Question: I'm struggling to find info on differences between the PowerShell versions, but it's all pretty mixed up.
What commands are there available for network commands in PowerShell 3 installed on Windows 7? As far as I've read, many modules need to be imported separately, but I couldn't find any for the 'get-netipaddress' cmdlet, or others similar, that are available in Win8 or Win Server 2012, but not on win7. Is there a module that can be imported in Win7 for it? Perhaps there is a similar command in PS v2?
Update: I'm running v3. And from what I've read, that command is available on PowerShell 3, but not installed on Win7. But why would that be the case?

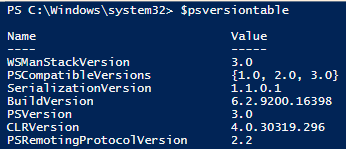
Answer: PowerShell releases only ship with a "core" set of cmdlets, and it's only that set of cmdlets that are altered when you install a new version of PowerShell.
Cmdlets like Get-NetIPAddress aren't actually part of PowerShell - they're part of the underlying OS, in this case, Windows 8.1 and Windows Server 2012 R2. They rely on functionality in specific OS versions, so they're bundled with the OS, and not the management framework.
So, unfortunately, the answer to your question is that there's nothing you can do to get Get-NetIPAddress to work on Windows 7, short of upgrading to Windows 8.1.